Question:
Went through some suggestion like adding navbar-right, but still getting it.
'''
<!DOCTYPE html>
<html lang="en">
<head>
<meta charset="utf-8">
<meta http-equiv="X-UA-Compatible" content="IE=edge">
<meta name="viewport" content="width=device-width, initial-scale=1">
<title>Bootstrap Practice</title>
<!-- Bootstrap -->
<link href="css/bootstrap.css" rel="stylesheet">
<!-- HTML5 Shim and Respond.js IE8 support of HTML5 elements and media queries -->
<!-- WARNING: Respond.js doesn't work if you view the page via file:// -->
<!--[if lt IE 9]>
<script src="https://oss.maxcdn.com/libs/html5shiv/3.7.0/html5shiv.js"></script>
<script src="https://oss.maxcdn.com/libs/respond.js/1.4.2/respond.min.js"></script>
<![endif]-->
</head>
<body>
<div class="navbar navbar-inverse navbar-static-top">
<div class="container">
<a href="#" class="navbar-brand">Tech Site</a>
<button class="navbar-toggle" data-toggle="collapse" data-target=".navbarHeaderCollapse">
<span class="icon-bar"></span>
<span class="icon-bar"></span>
<span class="icon-bar"></span>
</button>
<div class="collapse navbar-collapse navbarHeaderCollapse">
<ul class="nav navbar-nav navbar-right">
<li><a href="#">Home</a></li>
<li><a href="#">Blog</a></li>
<li><a href="#">About</a></li>
<li><a href="#">Career</a></li>
<li><a href="#">Social Media</a></li>
<li><a href="#">Contact</a></li>
</ul>
</div>
</div>
</div>
<script src="jquery-1.10.2.min.js"></script>
<script src="js/bootstrap.min.js"></script>
</body>
</html>
'''
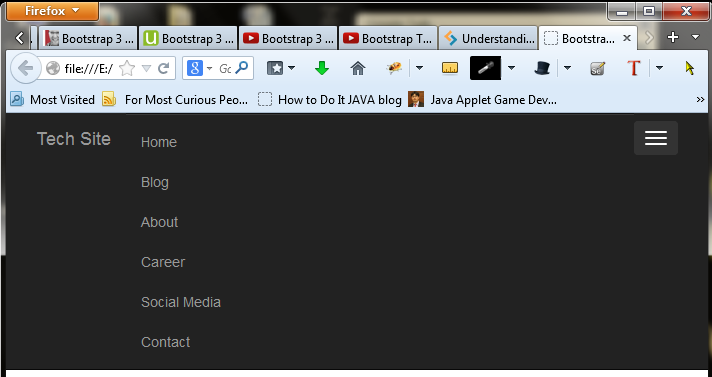
Answer: I think you are using old bootstrap/Jquery versions. Check this <URL>.
Ok I was able to reproduce the error in firefox.
you are missing the 'navbar-header' div. That should fix it.
'''
<div class="navbar-header">
<a href="#" class="navbar-brand">Tech Site</a>
<button class="navbar-toggle" data-toggle="collapse" data-target=".navbarHeaderCollapse">
<span class="icon-bar"></span>
<span class="icon-bar"></span>
<span class="icon-bar"></span>
</button>
</div>
'''